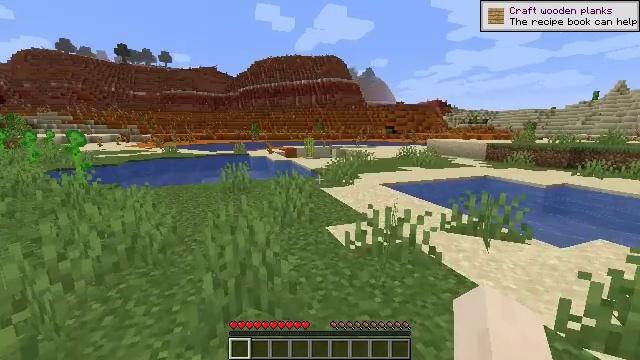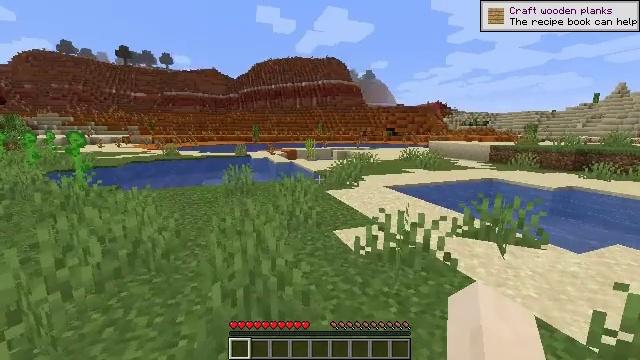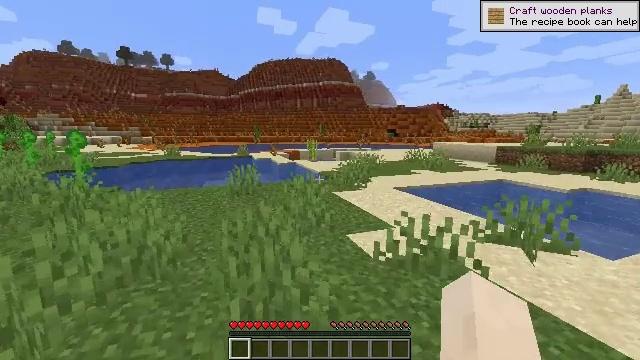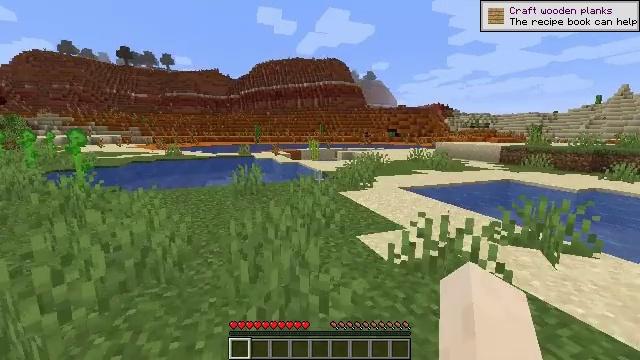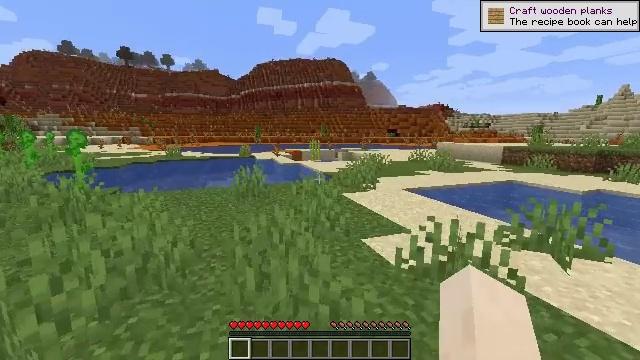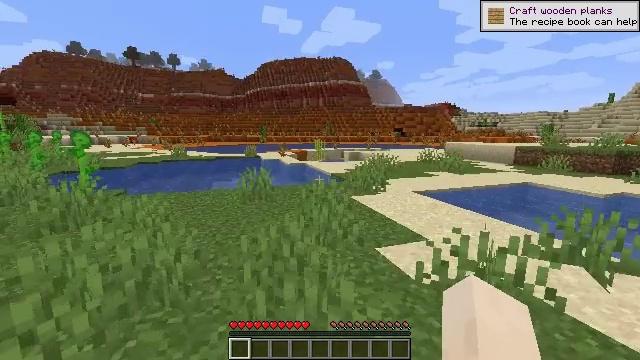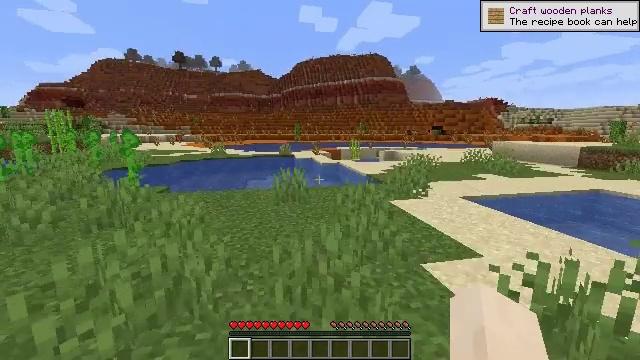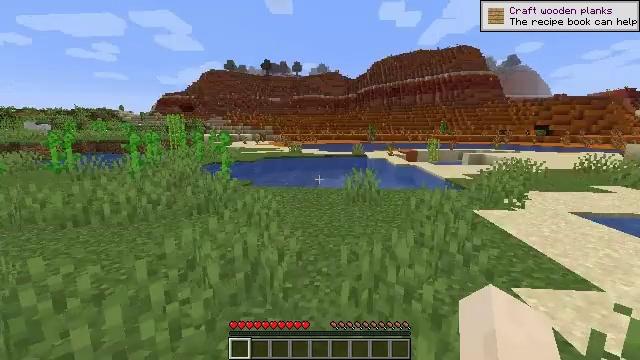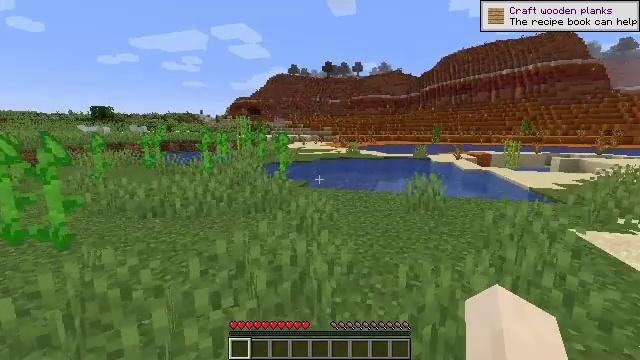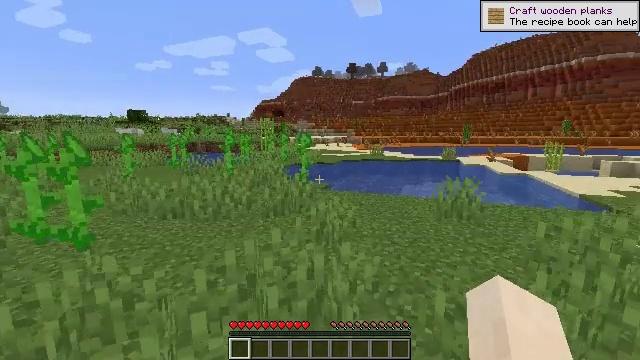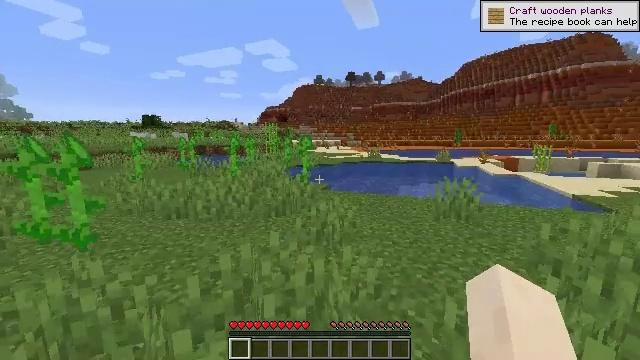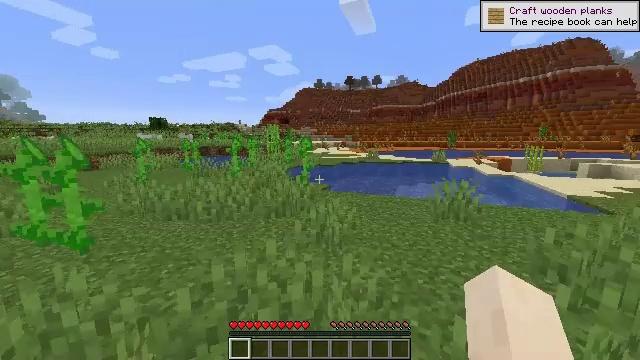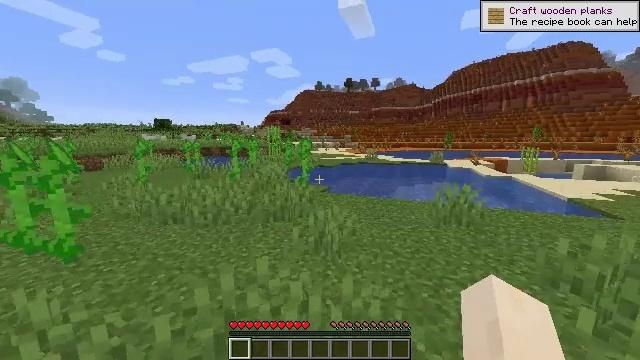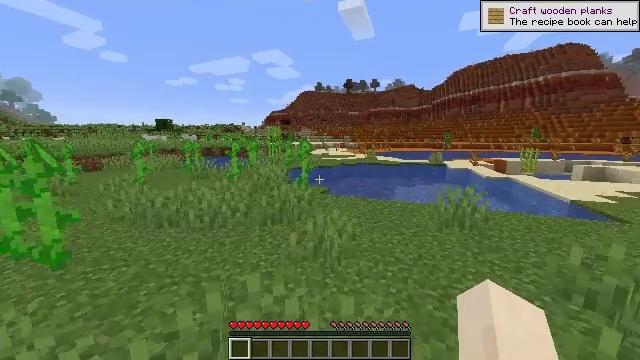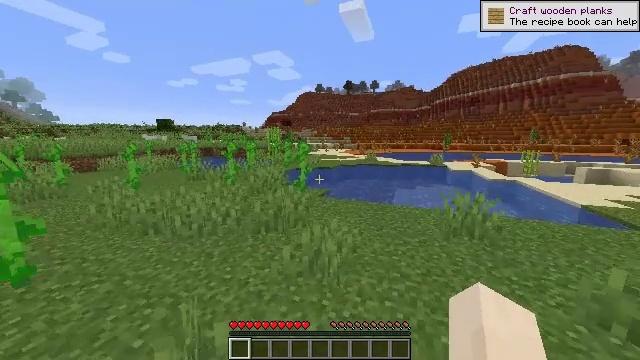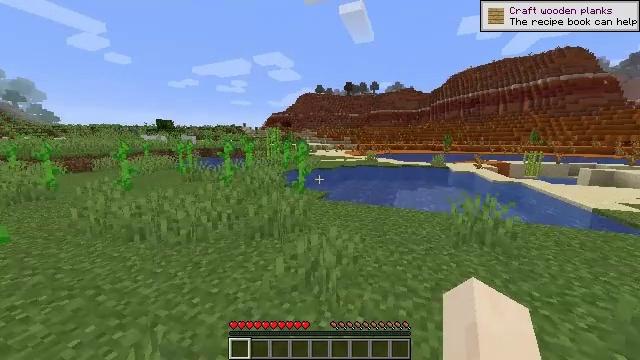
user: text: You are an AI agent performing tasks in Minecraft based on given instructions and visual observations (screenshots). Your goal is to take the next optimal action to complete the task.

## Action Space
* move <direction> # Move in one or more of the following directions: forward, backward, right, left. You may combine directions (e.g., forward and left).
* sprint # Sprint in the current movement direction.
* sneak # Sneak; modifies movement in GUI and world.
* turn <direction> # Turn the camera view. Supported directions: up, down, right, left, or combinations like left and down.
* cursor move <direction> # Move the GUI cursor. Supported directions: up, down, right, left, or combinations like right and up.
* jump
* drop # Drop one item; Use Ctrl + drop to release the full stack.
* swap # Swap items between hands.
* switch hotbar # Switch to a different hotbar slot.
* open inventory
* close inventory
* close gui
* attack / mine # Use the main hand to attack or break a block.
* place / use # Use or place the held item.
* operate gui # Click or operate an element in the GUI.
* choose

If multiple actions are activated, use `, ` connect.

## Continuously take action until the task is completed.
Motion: motion action
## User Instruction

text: Mine red sand from the ground.
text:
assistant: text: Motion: move forward and move left
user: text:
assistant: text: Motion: move forward and move left
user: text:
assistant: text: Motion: move forward and move left
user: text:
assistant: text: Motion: move forward
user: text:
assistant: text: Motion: move forward, turn left
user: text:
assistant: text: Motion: move forward, turn left
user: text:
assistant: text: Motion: move forward, turn left
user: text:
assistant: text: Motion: move forward, turn left
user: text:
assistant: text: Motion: move forward, sprint, turn left
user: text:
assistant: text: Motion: move forward, sprint
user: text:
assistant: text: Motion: move forward, sprint
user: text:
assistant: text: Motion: move forward, sprint
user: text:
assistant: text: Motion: move forward, sprint
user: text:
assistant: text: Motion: move forward, sprint
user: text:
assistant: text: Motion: move forward, sprint
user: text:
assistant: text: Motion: move forward, sprint
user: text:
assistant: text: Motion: move forward, sprint
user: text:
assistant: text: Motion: move forward, sprint
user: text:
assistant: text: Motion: move forward, sprint
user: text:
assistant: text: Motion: move forward, sprint
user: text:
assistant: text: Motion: move forward, sprint
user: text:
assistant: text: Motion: move forward, sprint
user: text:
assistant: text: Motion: move forward, sprint
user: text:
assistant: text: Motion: move forward, sprint
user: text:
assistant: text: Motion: move forward and move left, sprint
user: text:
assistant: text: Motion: move forward and move left, sprint
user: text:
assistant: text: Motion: move forward and move left, sprint, turn left
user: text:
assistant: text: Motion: move forward and move left, sprint
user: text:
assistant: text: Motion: move forward and move left, sprint
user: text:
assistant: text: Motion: move forward and move left, sprint